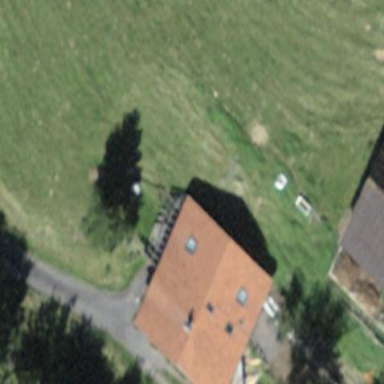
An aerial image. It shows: Simple and straightforward house.